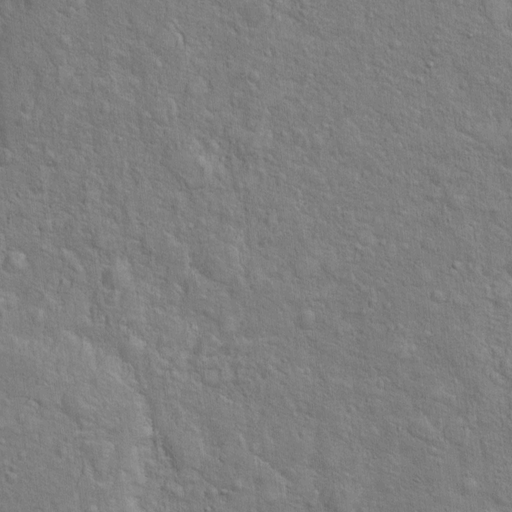
Classes present: Background, Cone